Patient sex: F
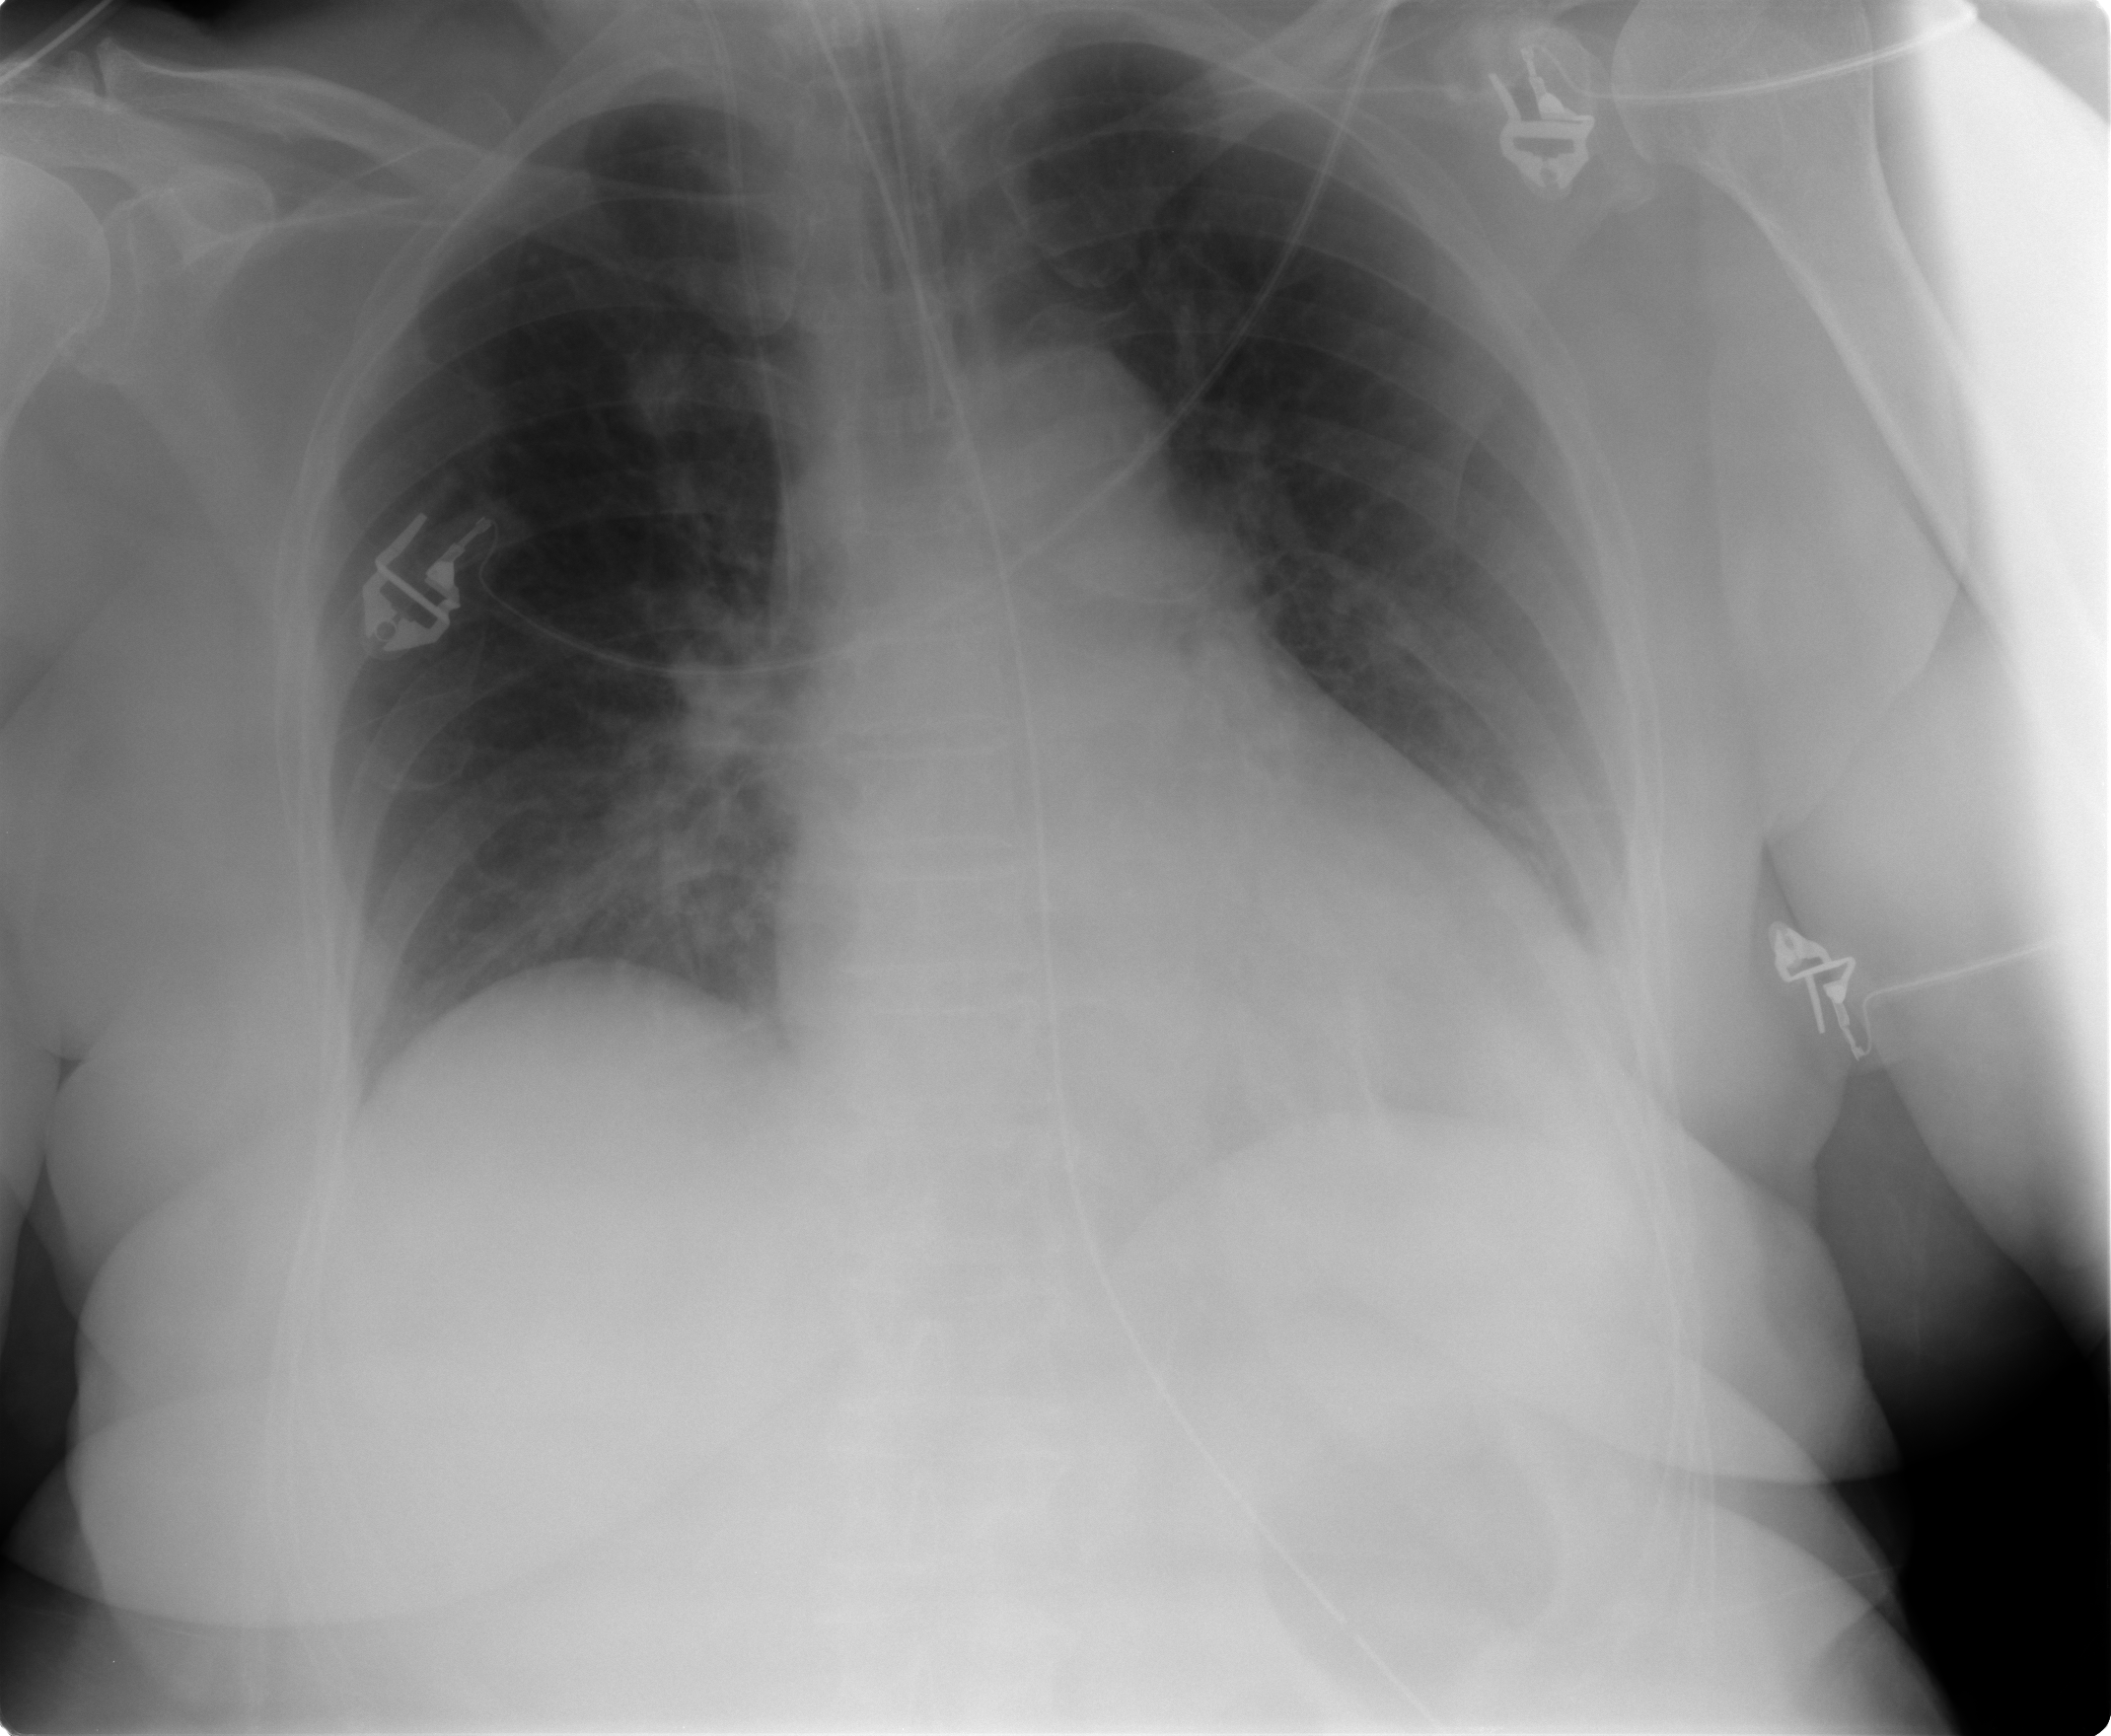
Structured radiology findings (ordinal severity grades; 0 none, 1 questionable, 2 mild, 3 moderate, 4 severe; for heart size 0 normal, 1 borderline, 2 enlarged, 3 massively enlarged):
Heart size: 2
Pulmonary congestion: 1
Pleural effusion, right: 0
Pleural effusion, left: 1
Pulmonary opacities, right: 0
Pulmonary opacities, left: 0
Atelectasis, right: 1
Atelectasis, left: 2